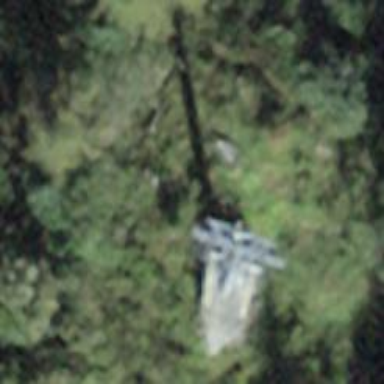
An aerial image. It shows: Pylon for aerialway.